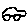
Label: car